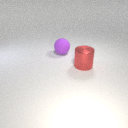
large red metal cylinder to the right of large purple rubber sphere